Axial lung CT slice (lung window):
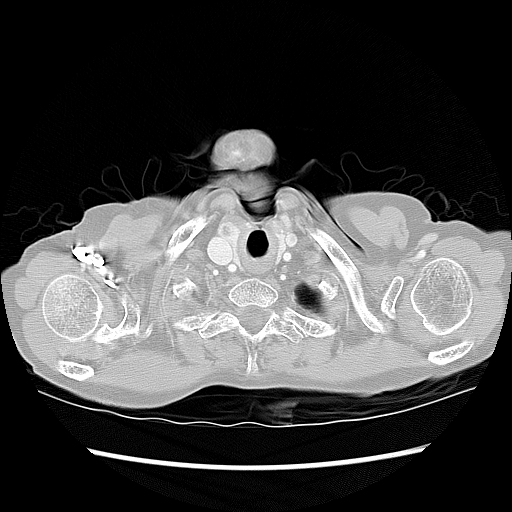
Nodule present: no